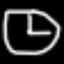
Label: clock